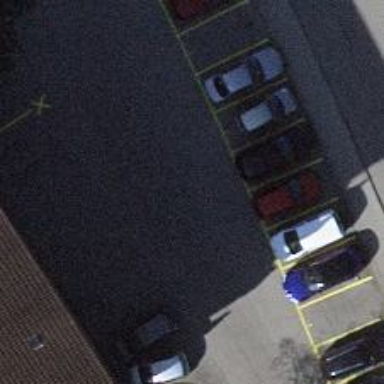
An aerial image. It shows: Parking aisle designated as service road.